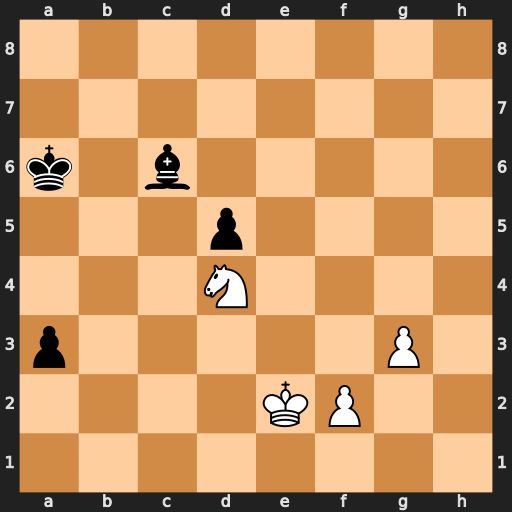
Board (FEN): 8/8/k1b5/3p4/3N4/p5P1/4KP2/8
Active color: w
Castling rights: -
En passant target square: -
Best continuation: Nxc6 Kb5 Nd4+ Kc4 Nc2